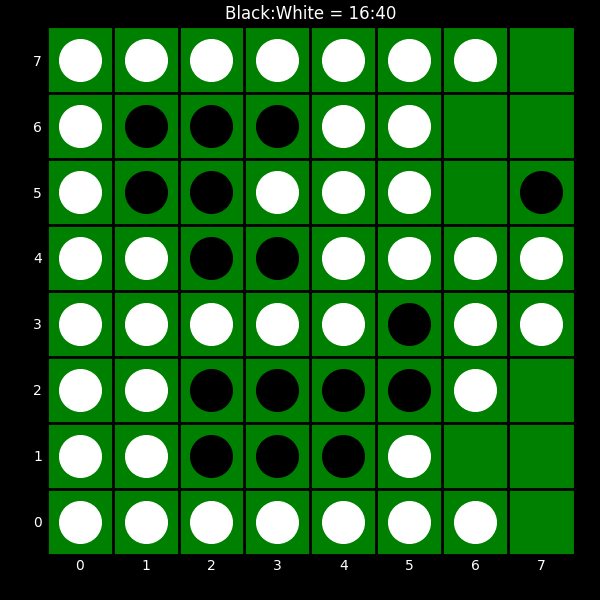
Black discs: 16
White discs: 40